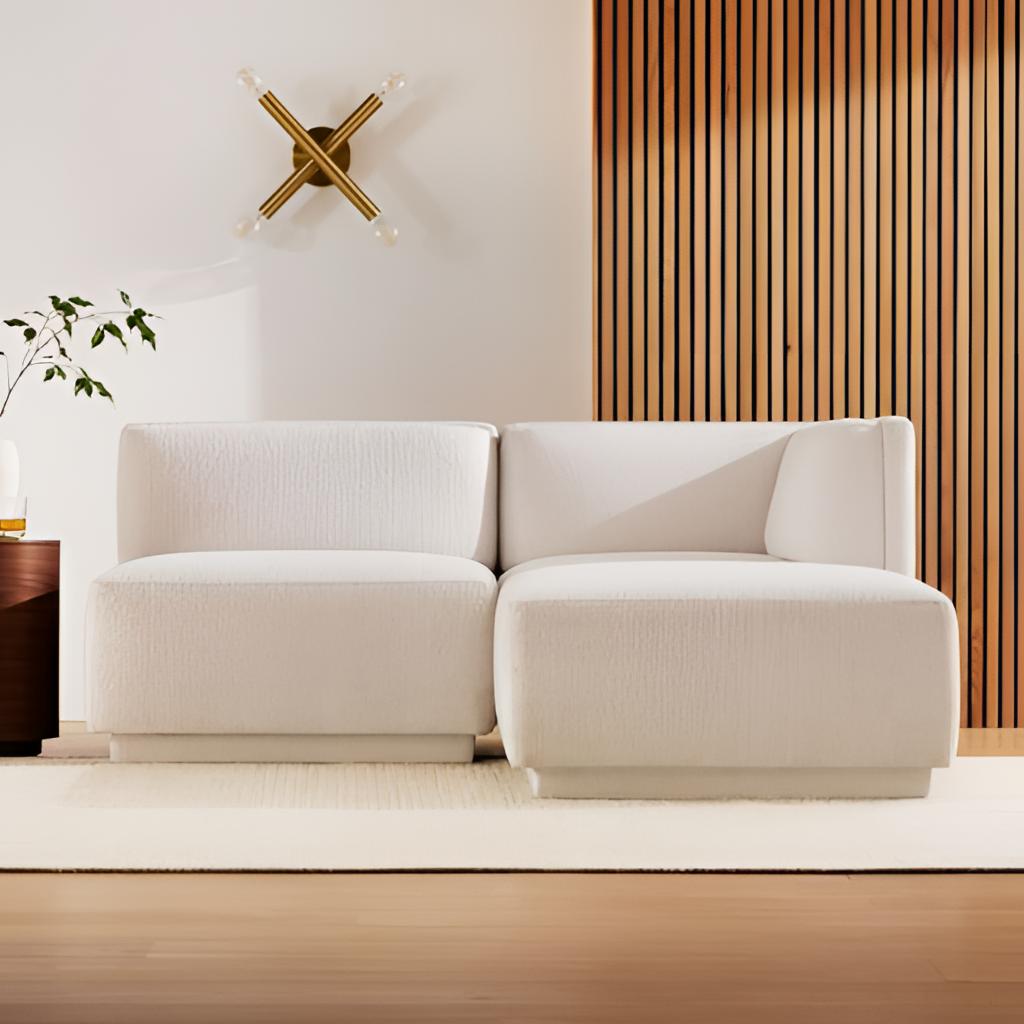
living room, fabric sectional sofa, wood flooring, with plank pattern, white and wood tones paint and panel wallpaper, with vertical two tone pattern, modern